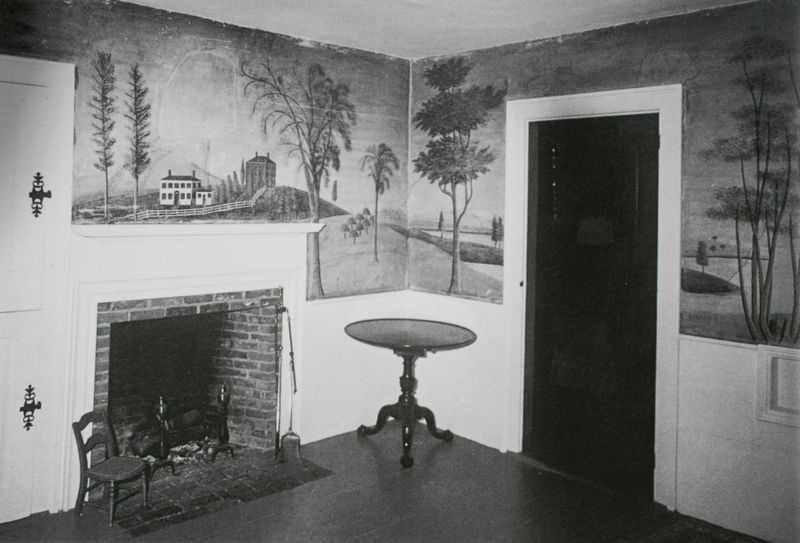
Titel: Wandmalerei im Speiseraum
Künstler: Rufus Porter
Standort: Hancock (New Hampshire)
Institution: Holsaert House
Schlagwörter: baum, gemälde, himmel, laub, wasser, weiß, bäume, landschaft, see, grau, holz, raum, schwarz, stuhl, tisch, tür, zimmer, gebäude, haus, schloss, zaun, malerei, wand, barock, rahmen, stein, innenraum, möbel, ast, ferne, häuser, stamm, weite, boden, interieur, decke, drei, pflanze, pflanzen, kamin, rund, beine, küste, ecke, italien, türen, fußboden, berge, mauer, ziegel, backstein, türe, hocker, saal, tapete, holzboden, wandteppich, dekor, verzierung, wandgemälde, wandmalerei, kammer, besen, japanisch, exotik, exotisch, foto, fotografie, photographie, wände, burg, tischbeine, schwarz weiss, angel, inneres, photo, china, villa, scharniere, wandschrank, wandbilder, ziegelsteine, fresken, palmen, fresko, museum, tur, steinboden, fotographie, dreifuss, wandbehang, schaufel, beschläge, beistelltisch, abbildung, toskana, angeln, backsteine, feuerstelle, herd, zeichnungen, neapel, gemauert, ziegelstein, kaminzimmer, parklandschaft, wandbemalung, kinderstuhl, eckansicht, stühlchen, freske, kaminbesteck, chinoiserie, chinesich, suhl, wandmalerein, zargen, chinois, türangel, mmalerei, tischfüsse, wandbehng, runder tisch, sw, ofenbesteck